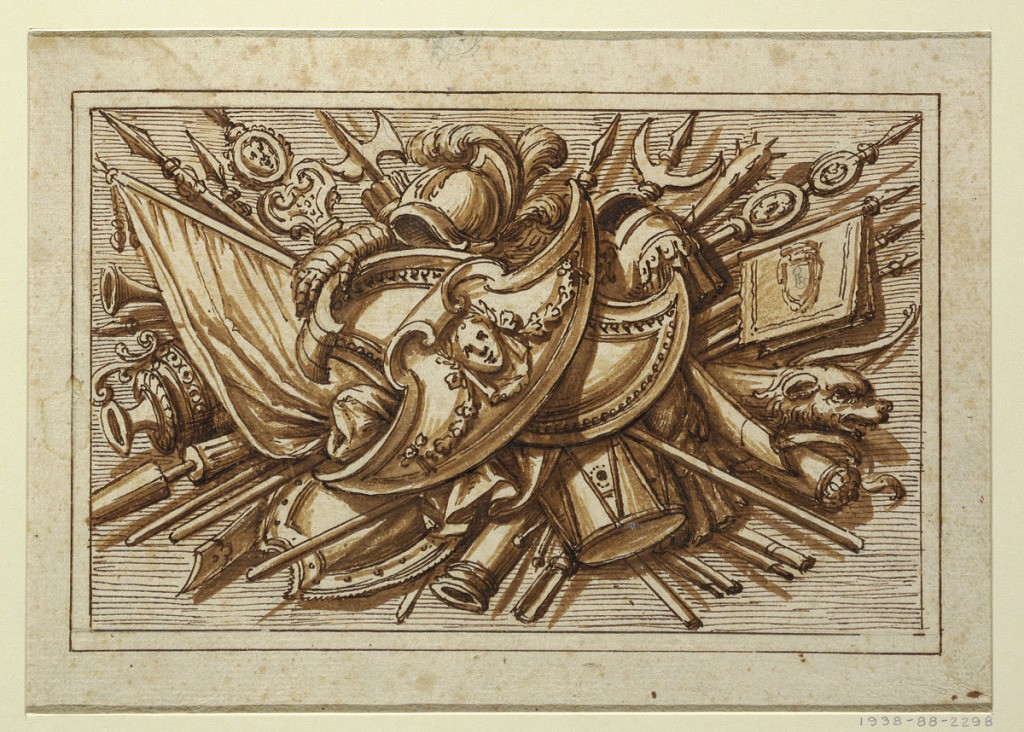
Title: One set of trophies of weapons of war as a decoration for horizontal panels
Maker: Francesco Bedeschini, Italian
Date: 1675-1699
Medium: Pen, brush, sepia
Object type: Drawing
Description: The drawing has two borderlines, the background bearing horizontal lines. Intended to be engraved